Question: I've been stuck with this problem for some time, and can't seem to find an answer, so I decided to ask straight.
I am using the Flexslider plugin to display multiple images on a site, however, the arrows navigation that displays when hovering the image is off. The arrow is cut off at the top, and the text underneath it that is supposed to be completely hidden is partly showing. Here is a screen shot of the problem:

I tried tinkering with the CSS, but I just can't figure it out. Could anyone please help me?
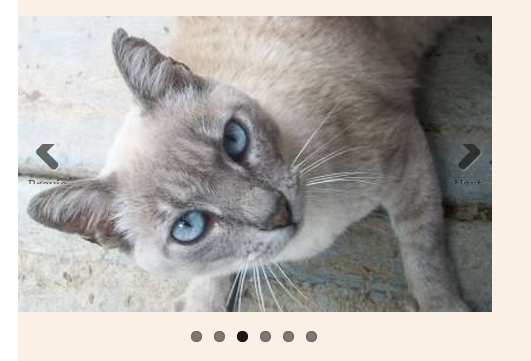
Answer: Remove 'overflow: hidden;' from '.flex-direction-nav a':
'''
.flex-direction-nav a {
display: block;
width: 40px;
height: 40px;
margin: -20px 0 0;
position: absolute;
top: 50%; z-index: 10;
overflow: hidden; /* Remove this line */
opacity: 0;
cursor: pointer;
color: rgba(0,0,0,0.8);
text-shadow: 1px 1px 0 rgba(255,255,255,0.3);
-webkit-transition: all .3s ease;
-moz-transition: all .3s ease;
transition: all .3s ease;
}
'''
If you need to alter or remove the text that shows up by default for 'Previous' and 'Next', consult the options documentation 'Tailor to Your Needs' for the plugin here: <URL>
Following that, just update the settings for:
'''
prevText: "Previous", //String: Set the text for the "previous" directionNav item
nextText: "Next", //String: Set the text for the "next" directionNav item
'''